Interaction volume radius: 10 \u00c5
Interaction volume height: 20 \u00c5
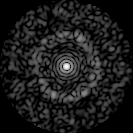
Disorder parameter: 0.8203